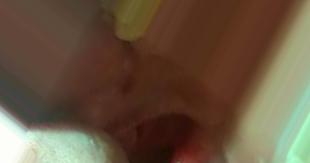
Condition: Mouth Ulcer